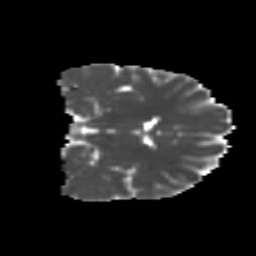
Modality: MD
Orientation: coronal
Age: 16
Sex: female
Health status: ill
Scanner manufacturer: ge
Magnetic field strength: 3 T
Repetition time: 6.752 s
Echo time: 0.079 s